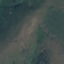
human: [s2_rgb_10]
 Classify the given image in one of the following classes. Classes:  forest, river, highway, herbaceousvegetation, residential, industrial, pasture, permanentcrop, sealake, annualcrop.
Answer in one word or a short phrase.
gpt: HerbaceousVegetation